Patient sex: F
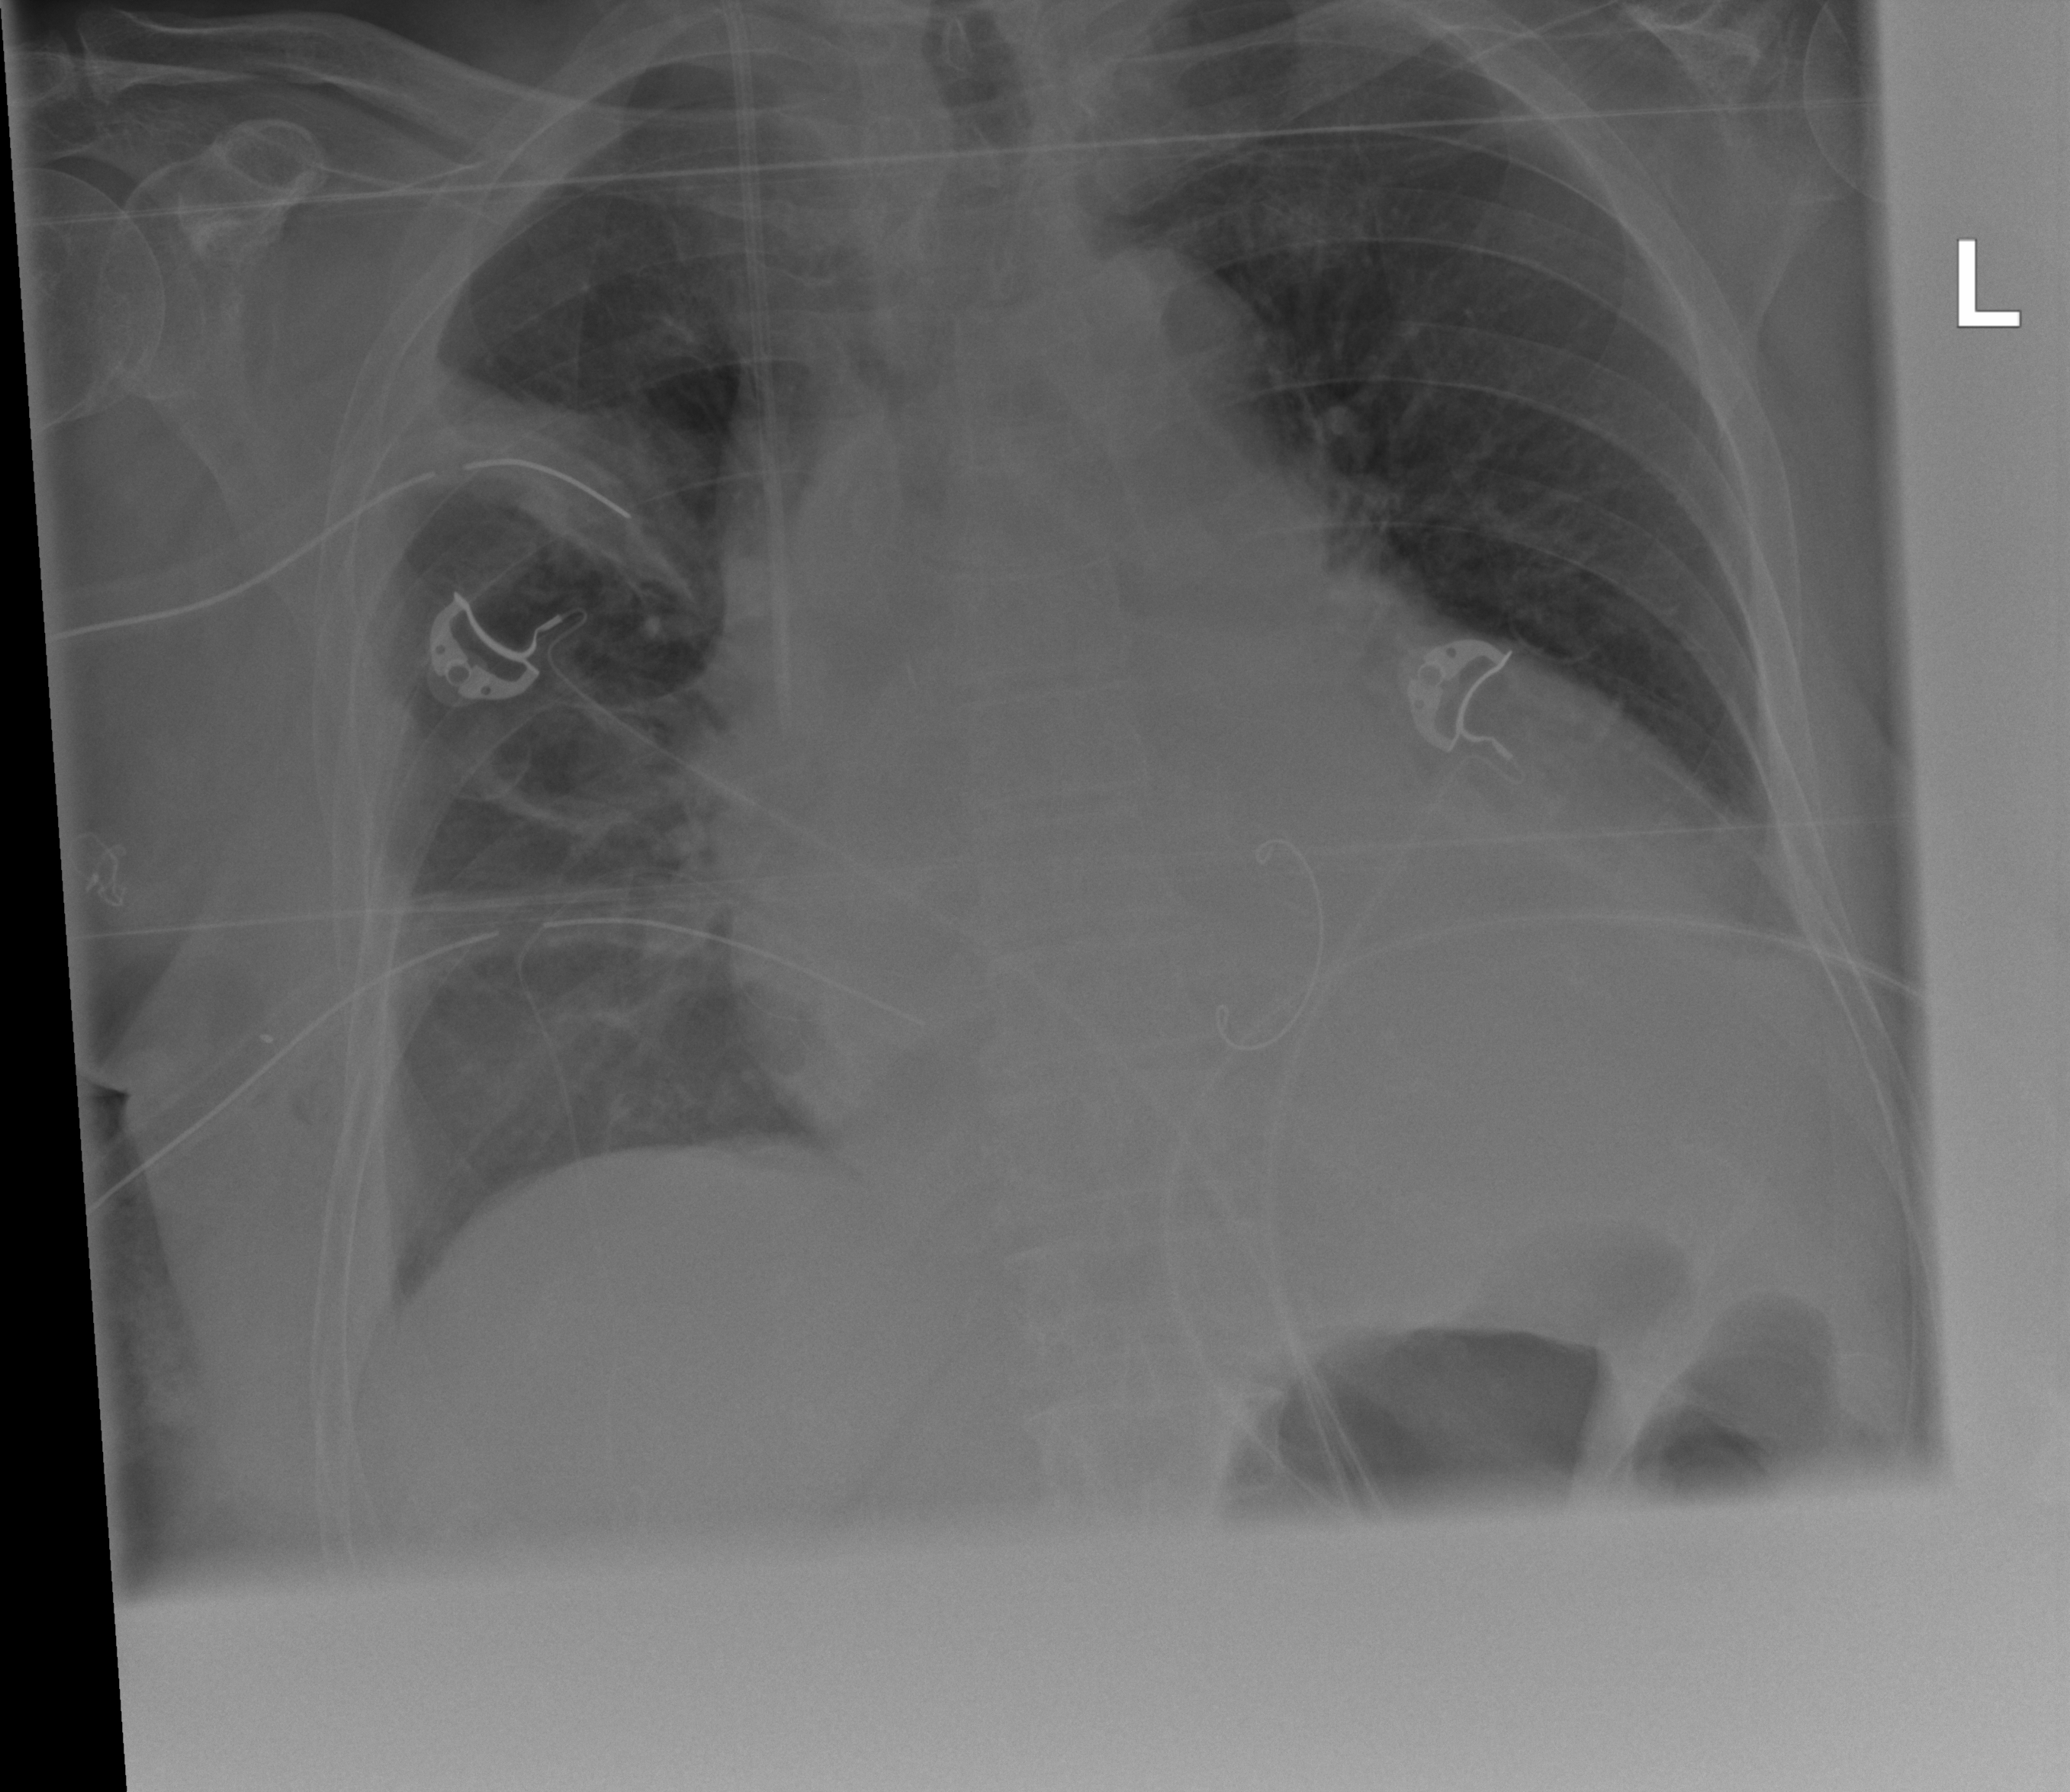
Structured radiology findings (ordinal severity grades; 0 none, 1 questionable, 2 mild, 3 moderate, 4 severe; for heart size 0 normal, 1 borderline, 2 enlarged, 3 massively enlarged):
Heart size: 3
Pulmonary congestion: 0
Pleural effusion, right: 0
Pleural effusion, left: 2
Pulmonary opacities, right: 1
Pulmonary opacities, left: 0
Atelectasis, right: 2
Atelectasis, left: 2